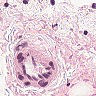
Metastatic tissue present: no